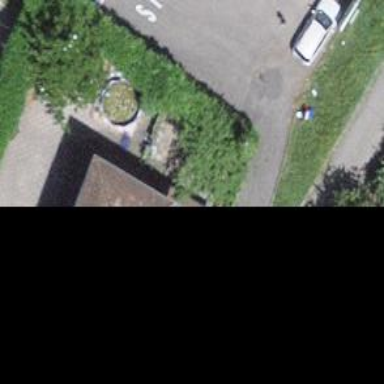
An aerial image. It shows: Bollard.